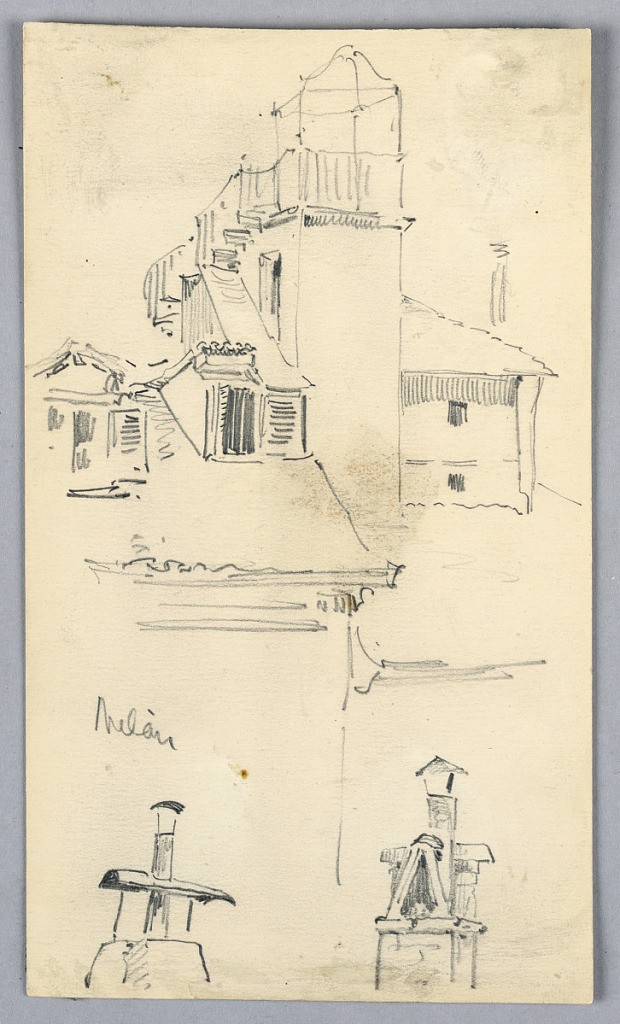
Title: Sketches in Milan
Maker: Arnold William Brunner, American, 1857–1925
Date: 1892
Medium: Graphite on paper
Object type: Drawing
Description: Sketches of two chimneys, below, and houses, above.